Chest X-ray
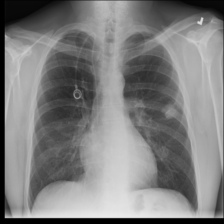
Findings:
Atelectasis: negative
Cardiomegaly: negative
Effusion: negative
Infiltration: negative
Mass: negative
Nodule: negative
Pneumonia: negative
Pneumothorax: negative
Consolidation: negative
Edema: negative
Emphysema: negative
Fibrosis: negative
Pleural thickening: negative
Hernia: negative